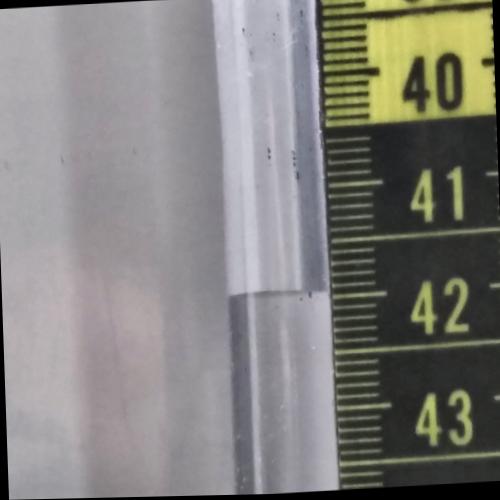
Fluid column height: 42.0 cm